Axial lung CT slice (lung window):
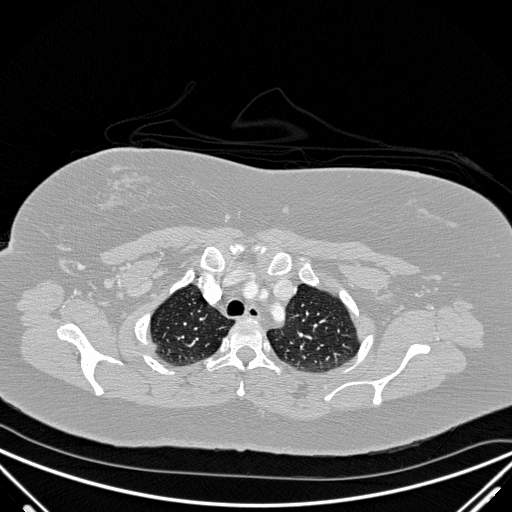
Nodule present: no